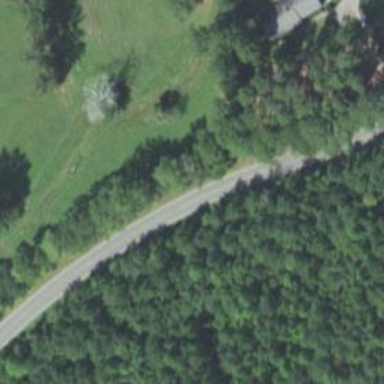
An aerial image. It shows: Secondary road.